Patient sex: F
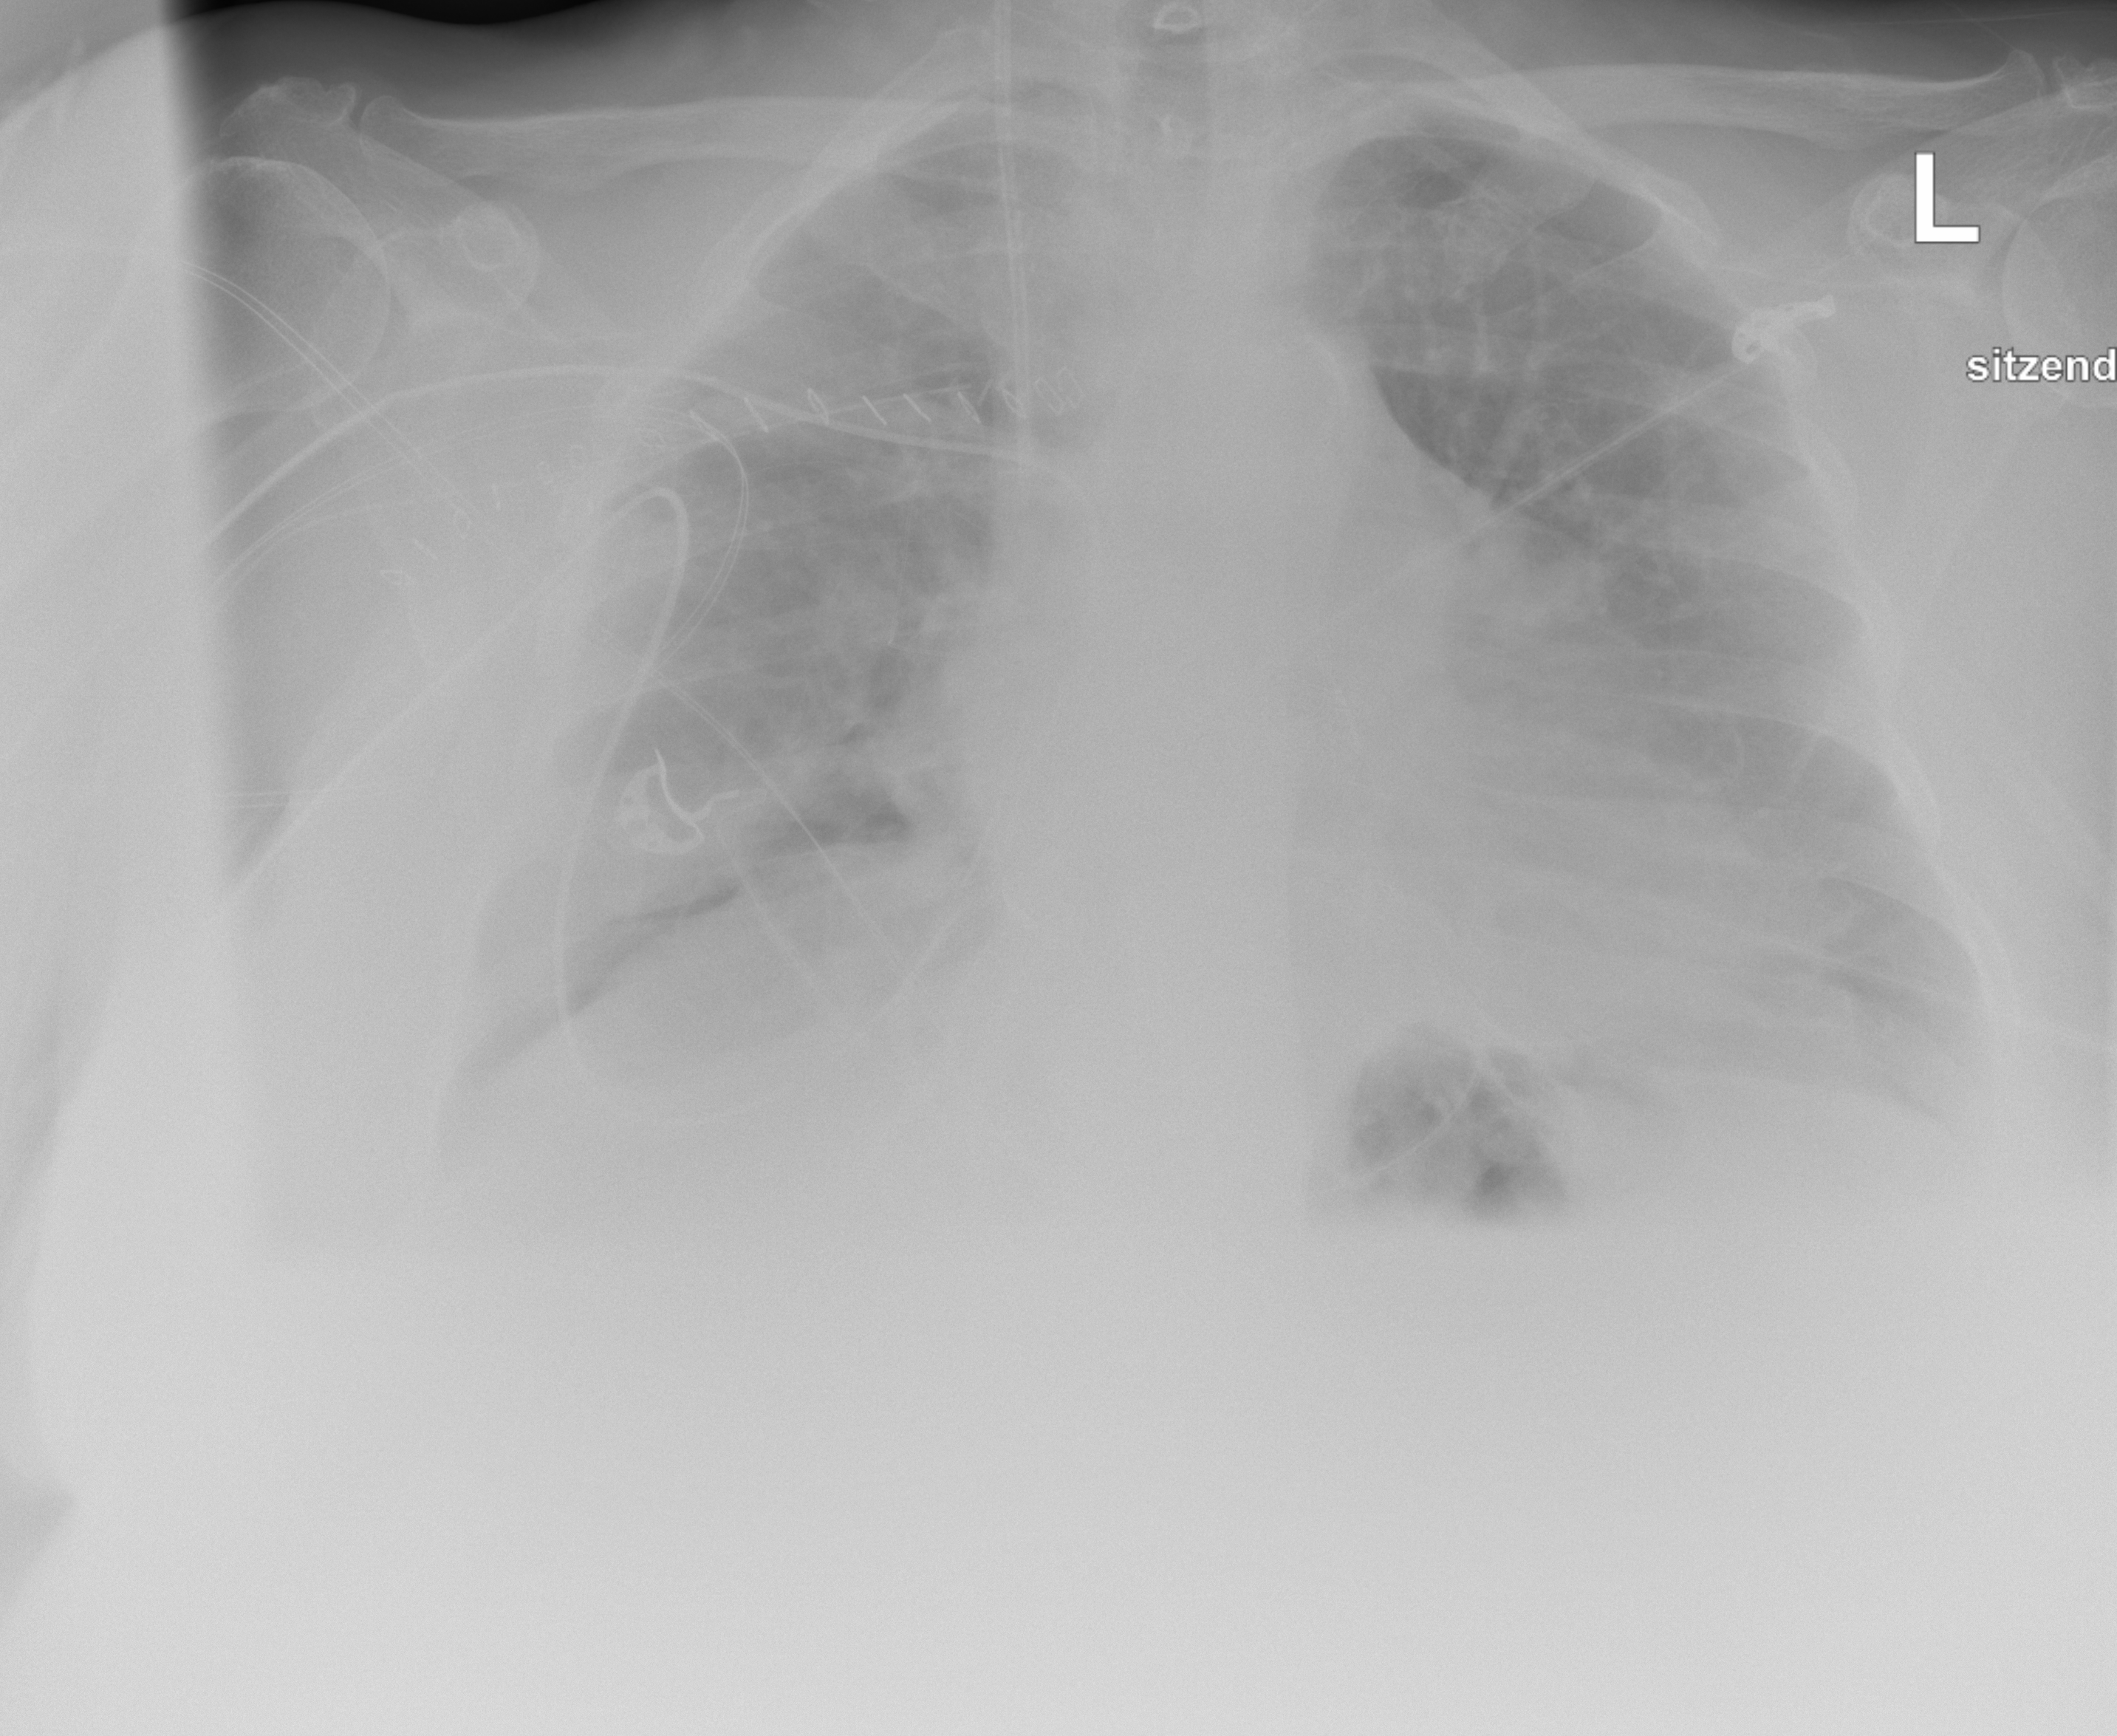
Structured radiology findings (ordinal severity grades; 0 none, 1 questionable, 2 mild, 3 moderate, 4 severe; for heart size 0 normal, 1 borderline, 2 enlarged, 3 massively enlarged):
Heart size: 0
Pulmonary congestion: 0
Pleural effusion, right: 0
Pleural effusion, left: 0
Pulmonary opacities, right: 1
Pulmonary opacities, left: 1
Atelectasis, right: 2
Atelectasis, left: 0